Aerial crown-view tile of a tropical tree (Barro Colorado Island, Panama), acquired 20240813:
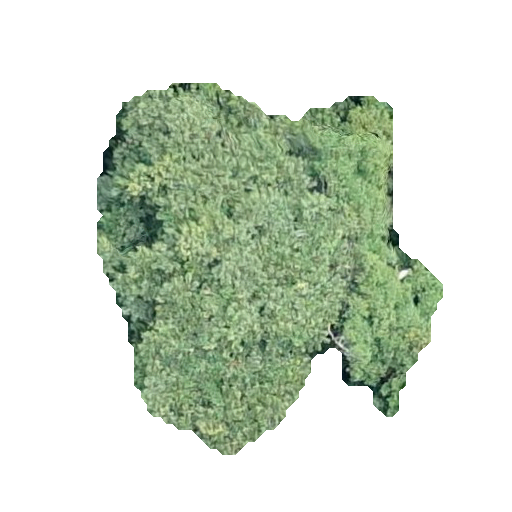
Species: Luehea seemannii
GBIF accepted scientific name: Luehea seemannii
Crown area: 136.759 m²